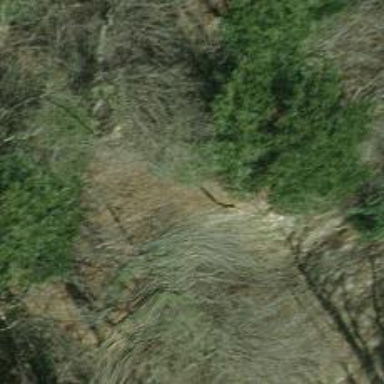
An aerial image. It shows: Natural cliff.